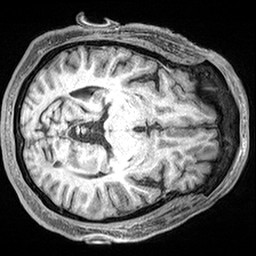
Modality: T1w
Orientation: axial
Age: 69
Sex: male
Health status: healthy
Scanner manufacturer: siemens
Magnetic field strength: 3 T
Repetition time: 2.4 s
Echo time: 0.00217 s